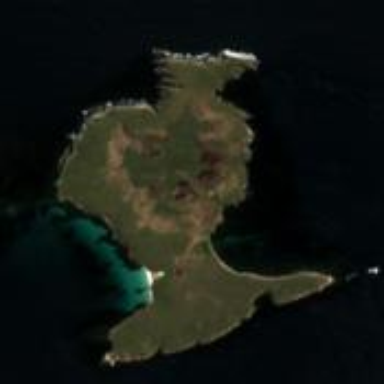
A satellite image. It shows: Island with natural coastline.